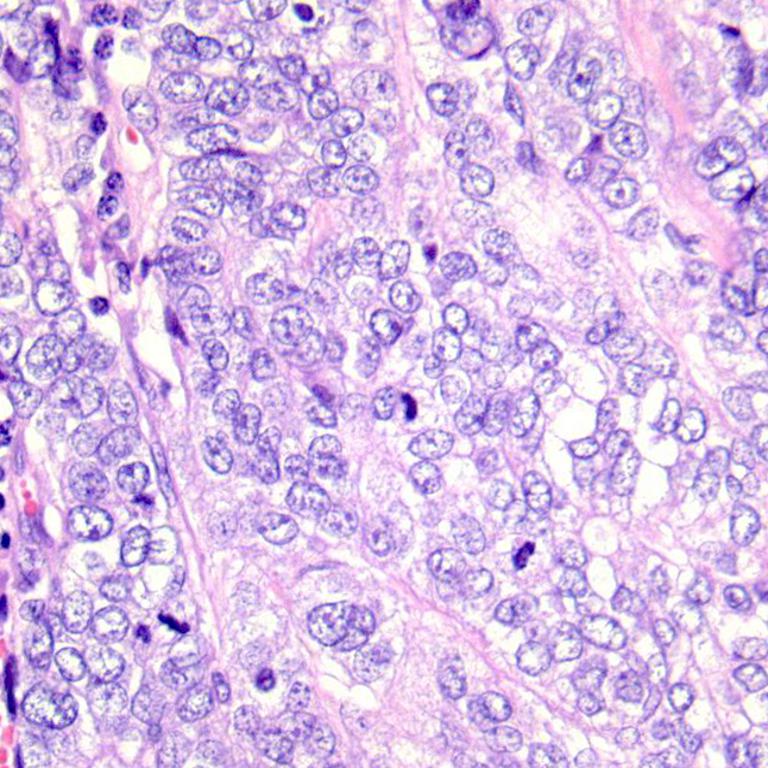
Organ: colon
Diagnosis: adenocarcinomas